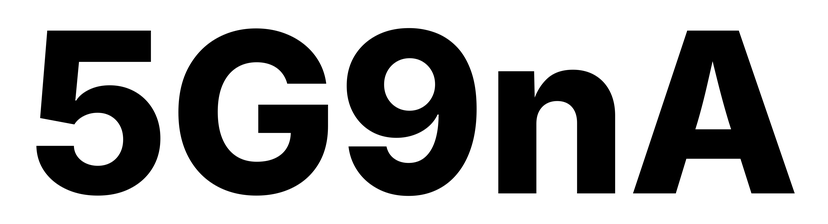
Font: Inter_ExtraBold